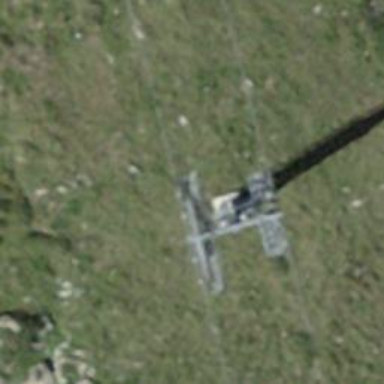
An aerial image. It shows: Pylon for aerialway.